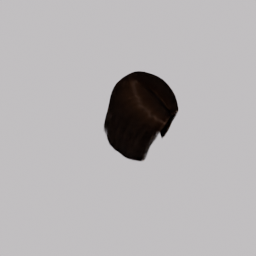
Label: people